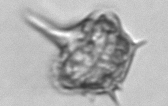
Label: Amylax